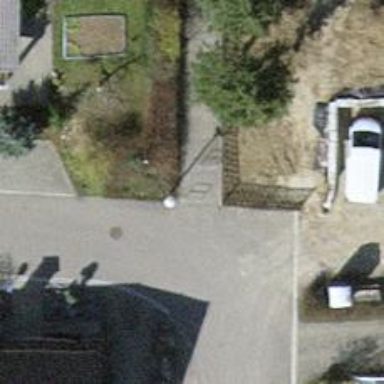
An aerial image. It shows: Asphalt steps with ramp.